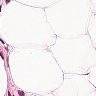
Metastatic tissue present: no